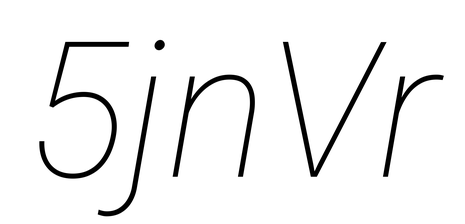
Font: Roboto-Italic_Thin_Italic